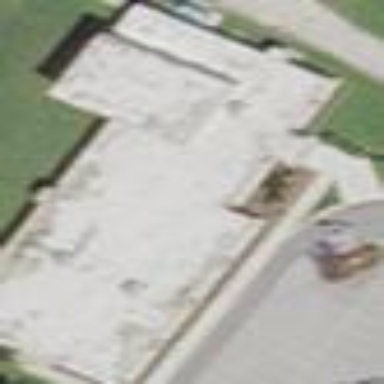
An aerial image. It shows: School building.